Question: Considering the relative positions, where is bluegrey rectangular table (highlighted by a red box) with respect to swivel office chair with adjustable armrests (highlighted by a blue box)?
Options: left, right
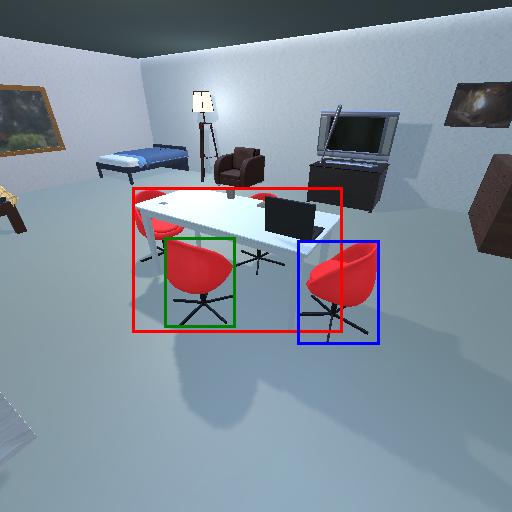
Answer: left